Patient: sex F, age 62
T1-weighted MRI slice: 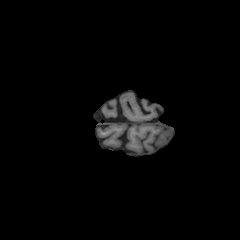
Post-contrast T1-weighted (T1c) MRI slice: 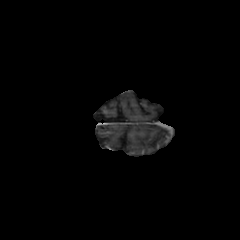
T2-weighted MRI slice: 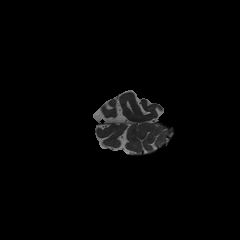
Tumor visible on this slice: no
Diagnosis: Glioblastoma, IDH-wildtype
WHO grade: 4